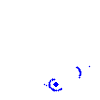
Particle: electron